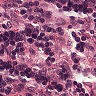
Metastatic tissue present: no